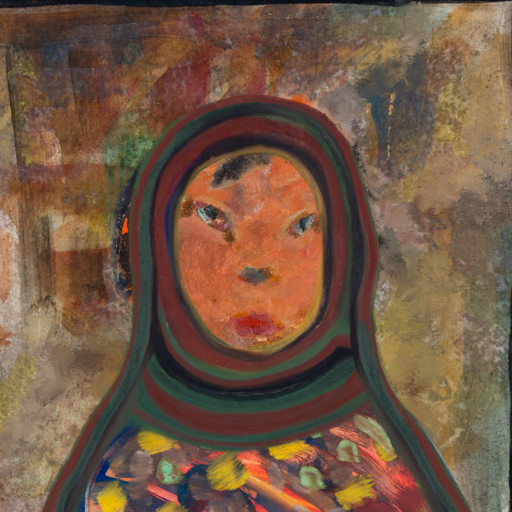
Background: Mosgoul, Head And Neck Front: Boggyland, Face Front: Boggyland, Bust: Mother_And_Son_Mother, Hair Front: Childish, Head Accessory: After_Raid_Scarf, Second Necklace: Blank, Necklace: Blank, Baby: Blank